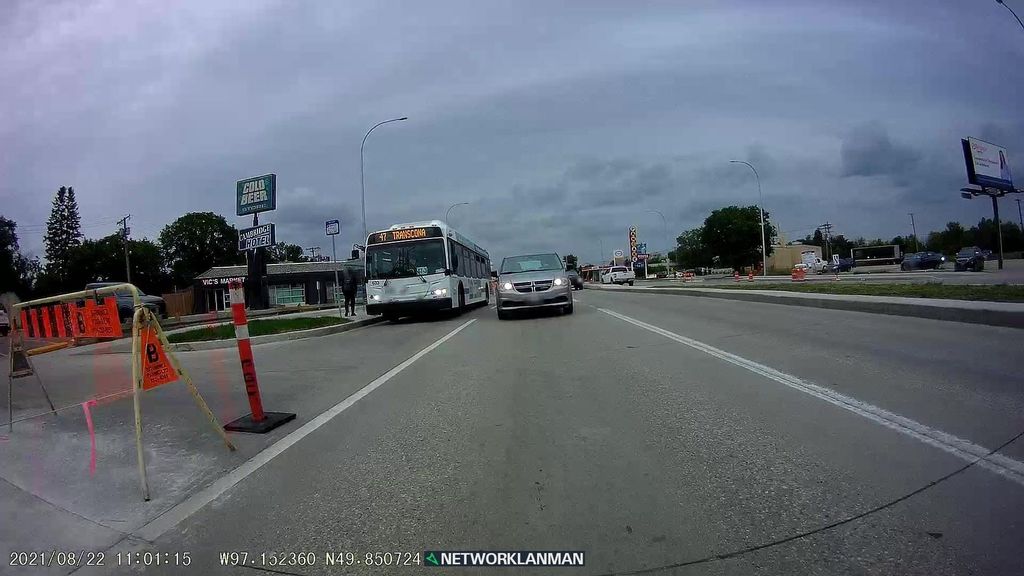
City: winnipeg